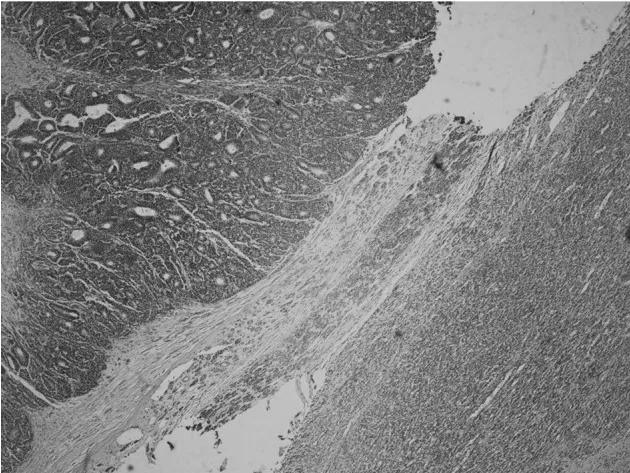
The composite tumor showing metanephric adenoma (MA; right side) along with Wilms' tumor (WT; left side) separated by tiny fibrous stroma (hematoxylin and eosin; magnification, x100).
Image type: pathology (h&e)